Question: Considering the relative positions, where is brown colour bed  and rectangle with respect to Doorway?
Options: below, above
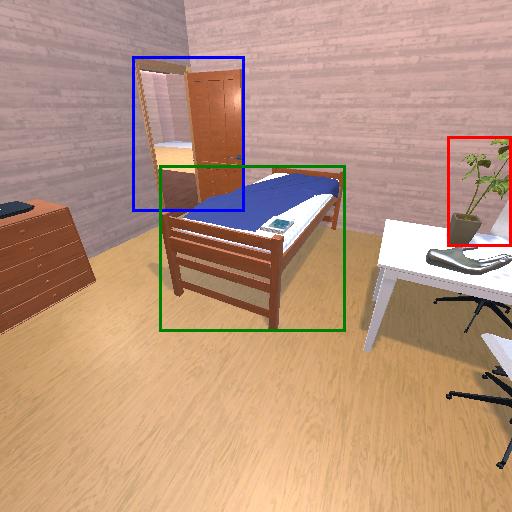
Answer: below